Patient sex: F
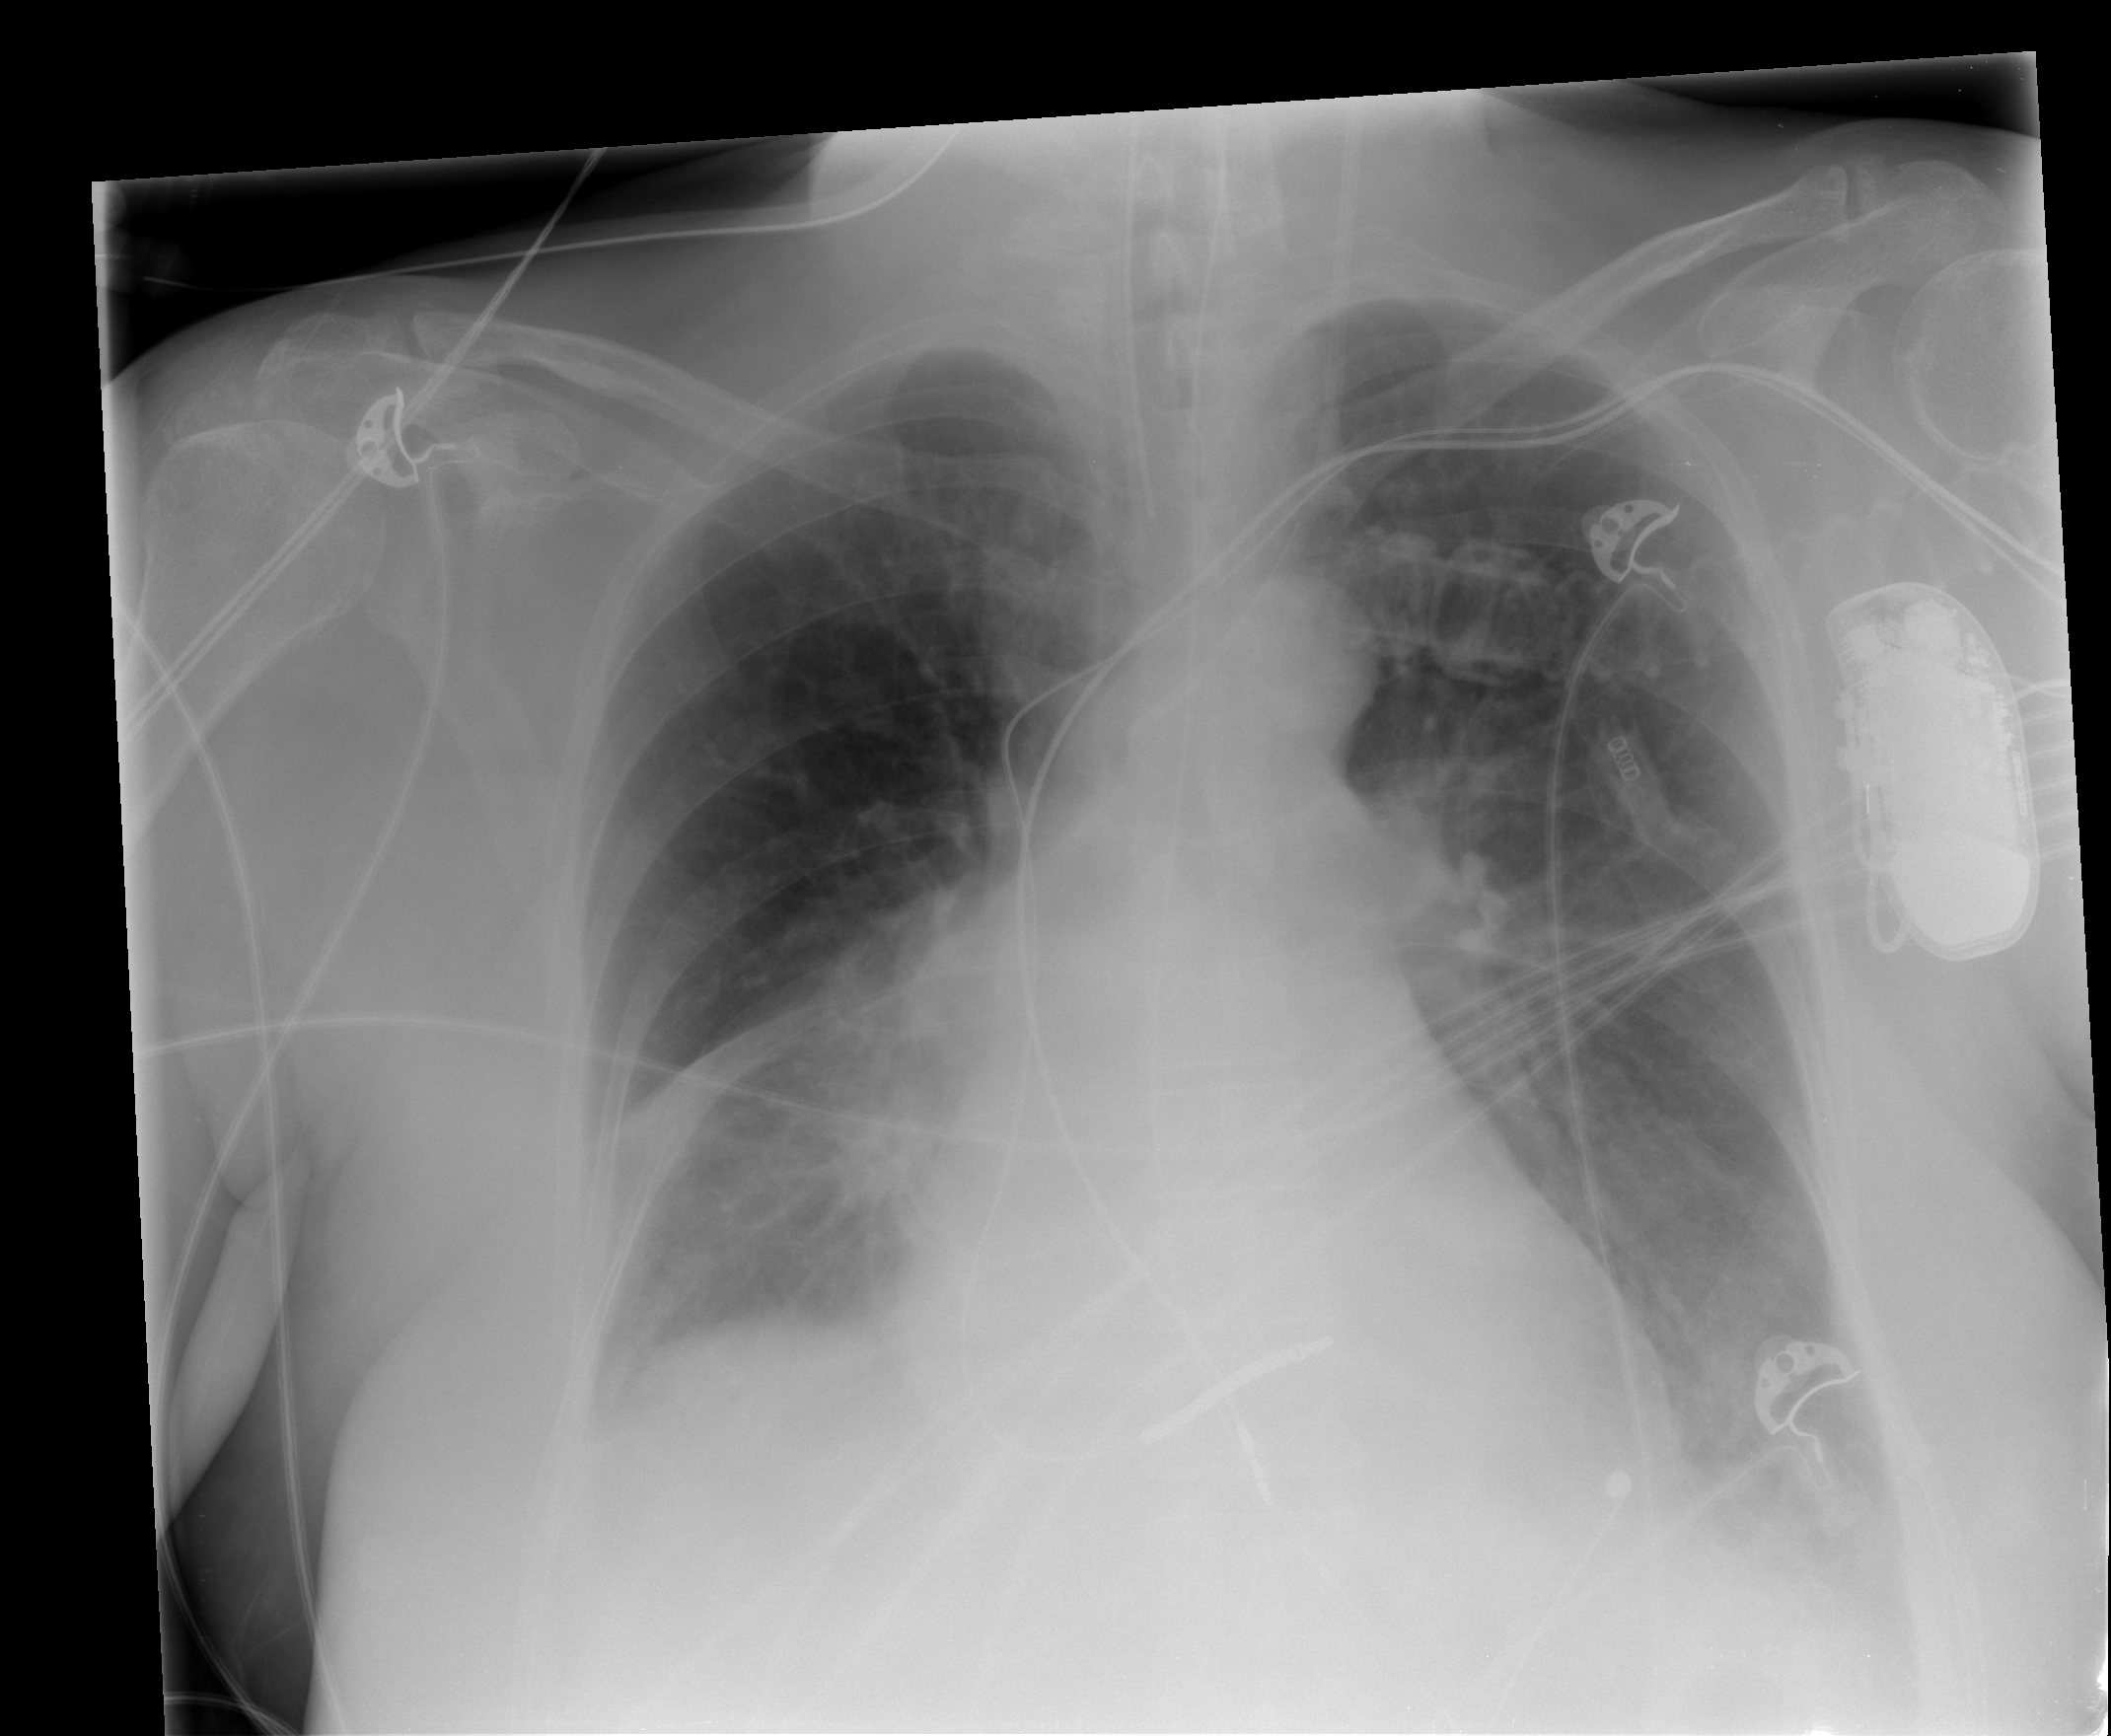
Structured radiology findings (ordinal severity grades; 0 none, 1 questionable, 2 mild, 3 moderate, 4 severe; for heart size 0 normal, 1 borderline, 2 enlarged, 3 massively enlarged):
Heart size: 0
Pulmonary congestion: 0
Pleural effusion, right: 2
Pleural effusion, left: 2
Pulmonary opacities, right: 0
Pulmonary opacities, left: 0
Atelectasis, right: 2
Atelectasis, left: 2